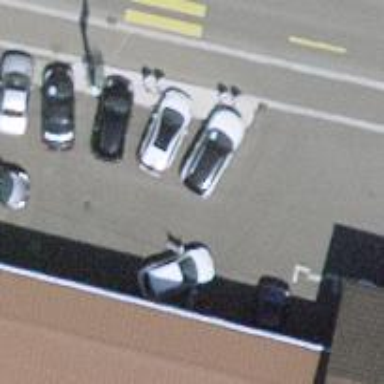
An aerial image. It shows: Car shop.